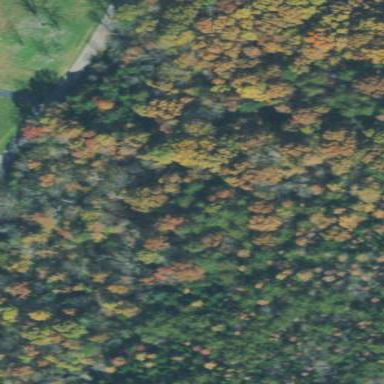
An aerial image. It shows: Serene woodland landscape.